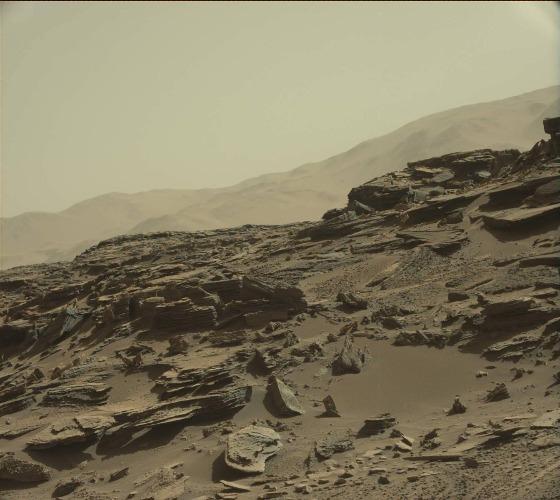
Terrain classes present: Bedrock, Gravel / Sand / Soil, Rock, Shadow, Sky / Distant Mountains